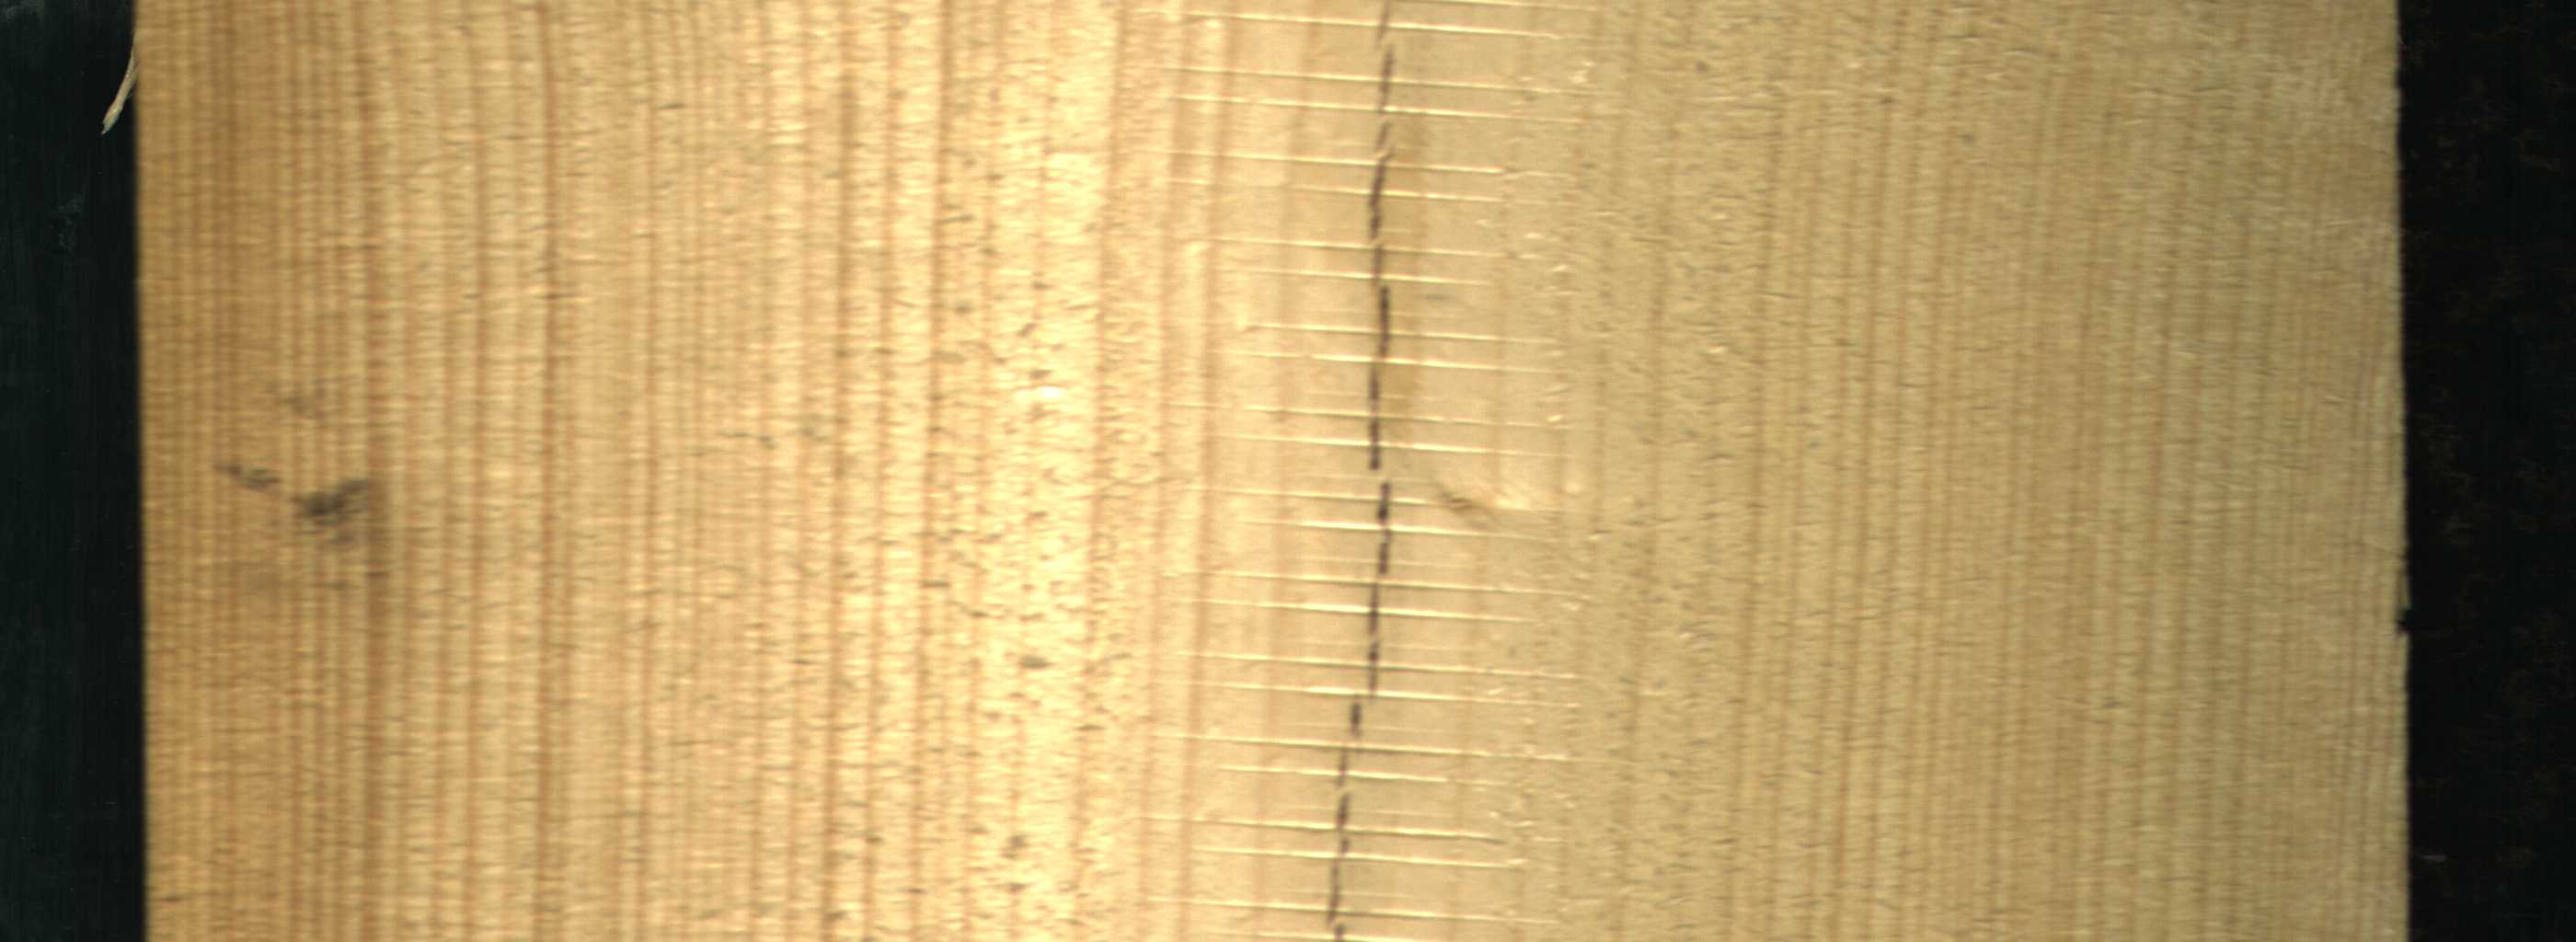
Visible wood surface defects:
Crack